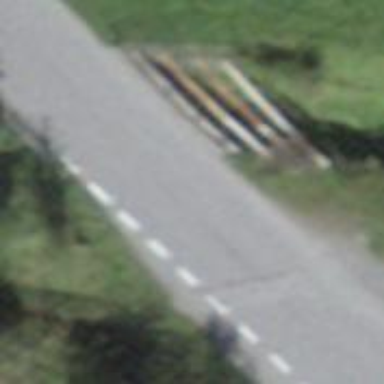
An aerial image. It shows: Tertiary road on bridge with asphalt surface.